Field crop: maize
Growth stage: 2
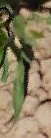
Species: maize